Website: lowes
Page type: delivery-shipping
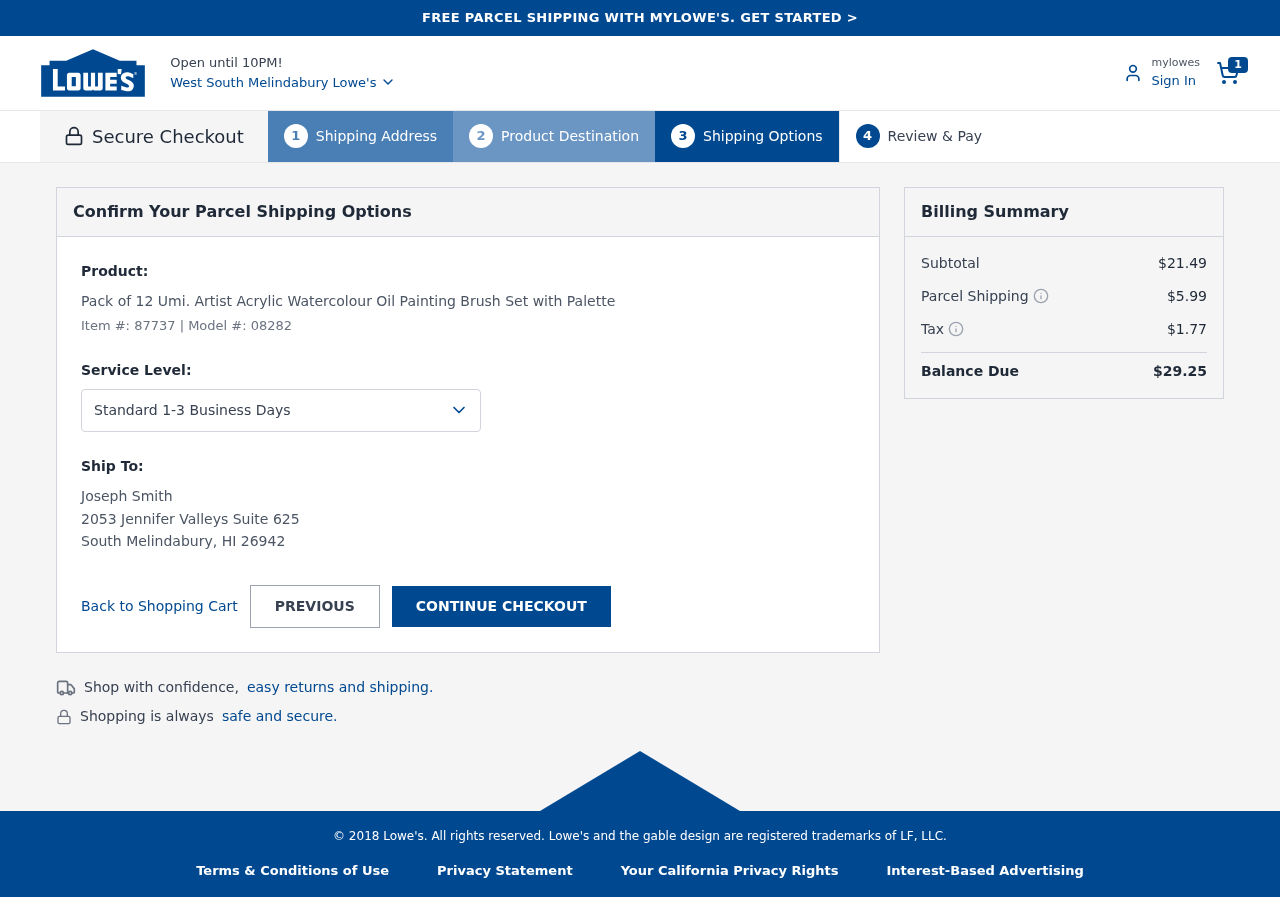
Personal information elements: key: PII_CITY
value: South Melindabury
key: PII_CITY_STATE_ZIP
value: South Melindabury, HI 26942
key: PII_FULLNAME
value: Joseph Smith
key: PII_STREET
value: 2053 Jennifer Valleys Suite 625
Product elements: key: PRODUCT1_NAME
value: Pack of 12 Umi. Artist Acrylic Watercolour Oil Painting Brush Set with Palette
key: PRODUCT1_ITEM_NUMBER
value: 87737
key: PRODUCT1_MODEL_NUMBER
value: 08282
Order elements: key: ORDER_NUM_ITEMS
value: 1
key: ORDER_SUBTOTAL
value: $21.49
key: ORDER_SHIPPING_COST
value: $5.99
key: ORDER_TAX
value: $1.77
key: ORDER_TOTAL
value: $29.25